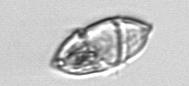
Label: Gyrodinium